Field crop: tomato
Growth stage: 2
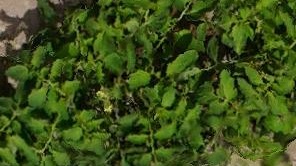
Species: tomato